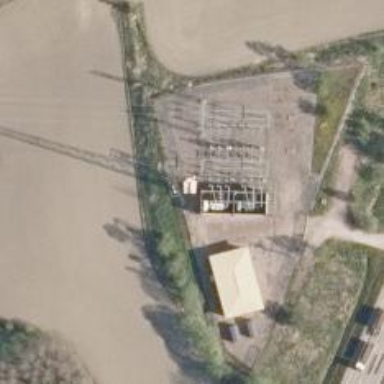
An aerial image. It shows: Mast structure.